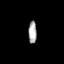
Tissue: prostate
Cell type: Fibroblasts
Senescence score: 0.6908
Nuclear area (px): 181
Mean DAPI intensity: 170.873